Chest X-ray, AP view. Patient: 64 years old, sex M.
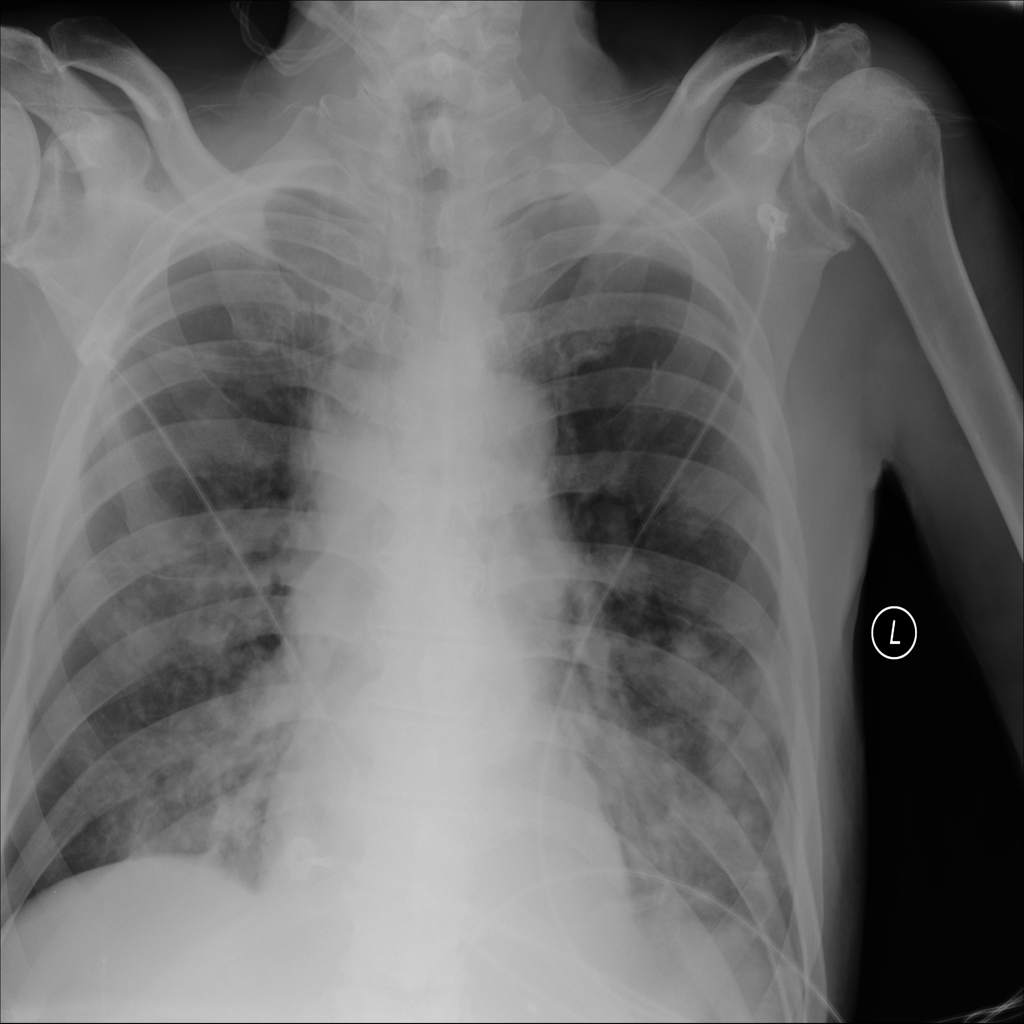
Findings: Nodule